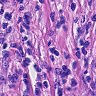
Metastatic tissue present: no